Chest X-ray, PA view. Patient: 54 years old, sex F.
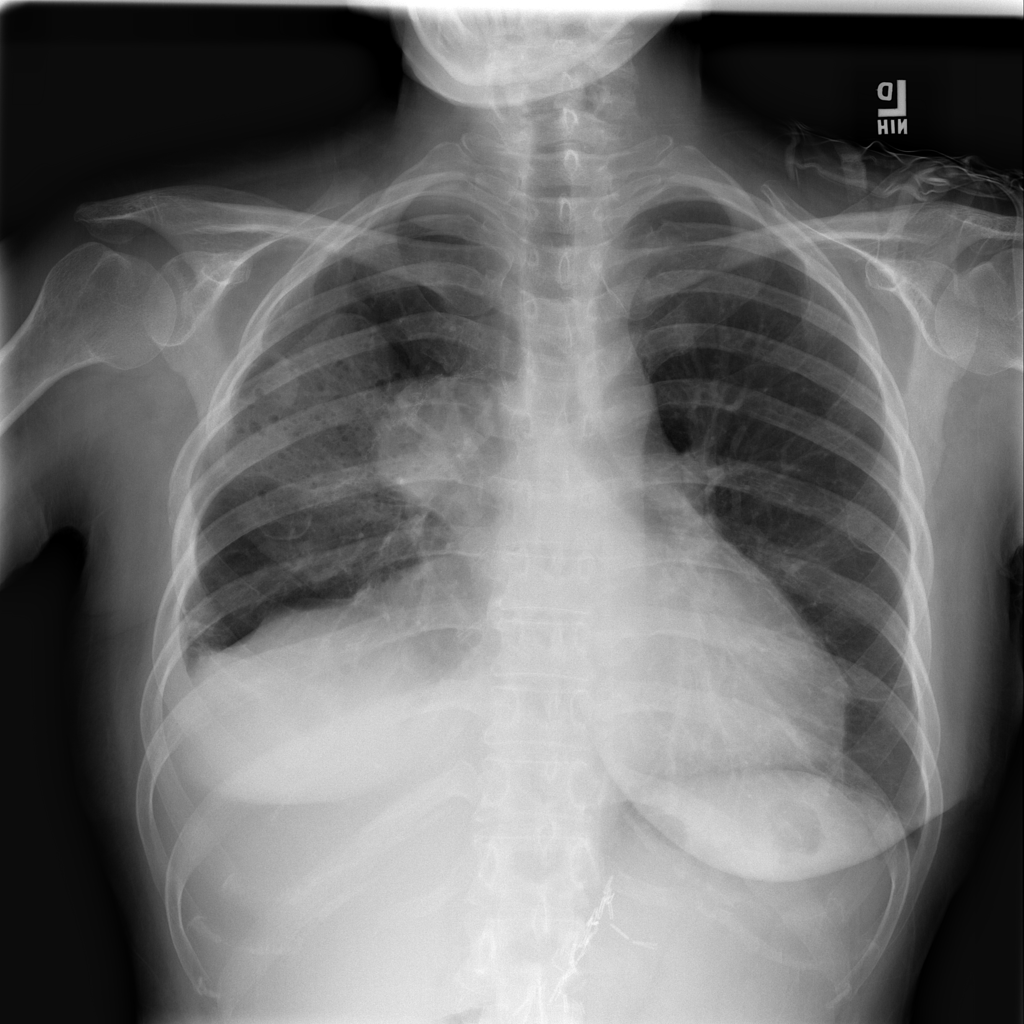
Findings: Mass, Nodule